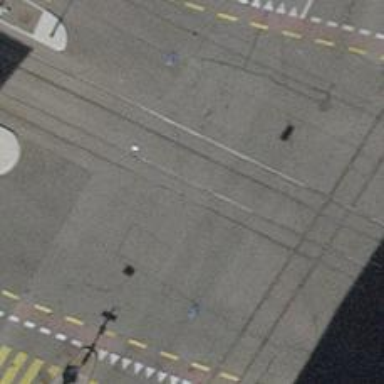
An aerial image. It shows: Tram level crossing on the railway.